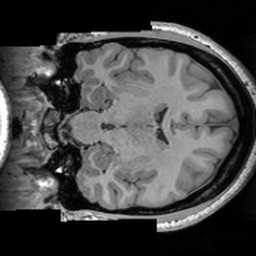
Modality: T1w
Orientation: coronal
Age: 24
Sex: female
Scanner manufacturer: siemens
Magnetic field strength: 3 T
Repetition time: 1.63 s
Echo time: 0.00311 s